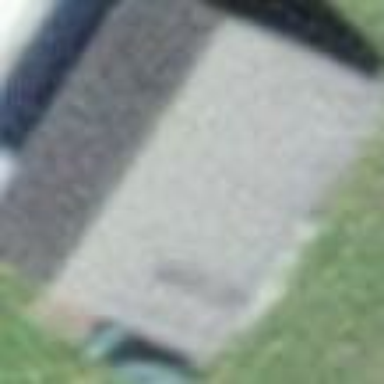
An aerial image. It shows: Carport building.